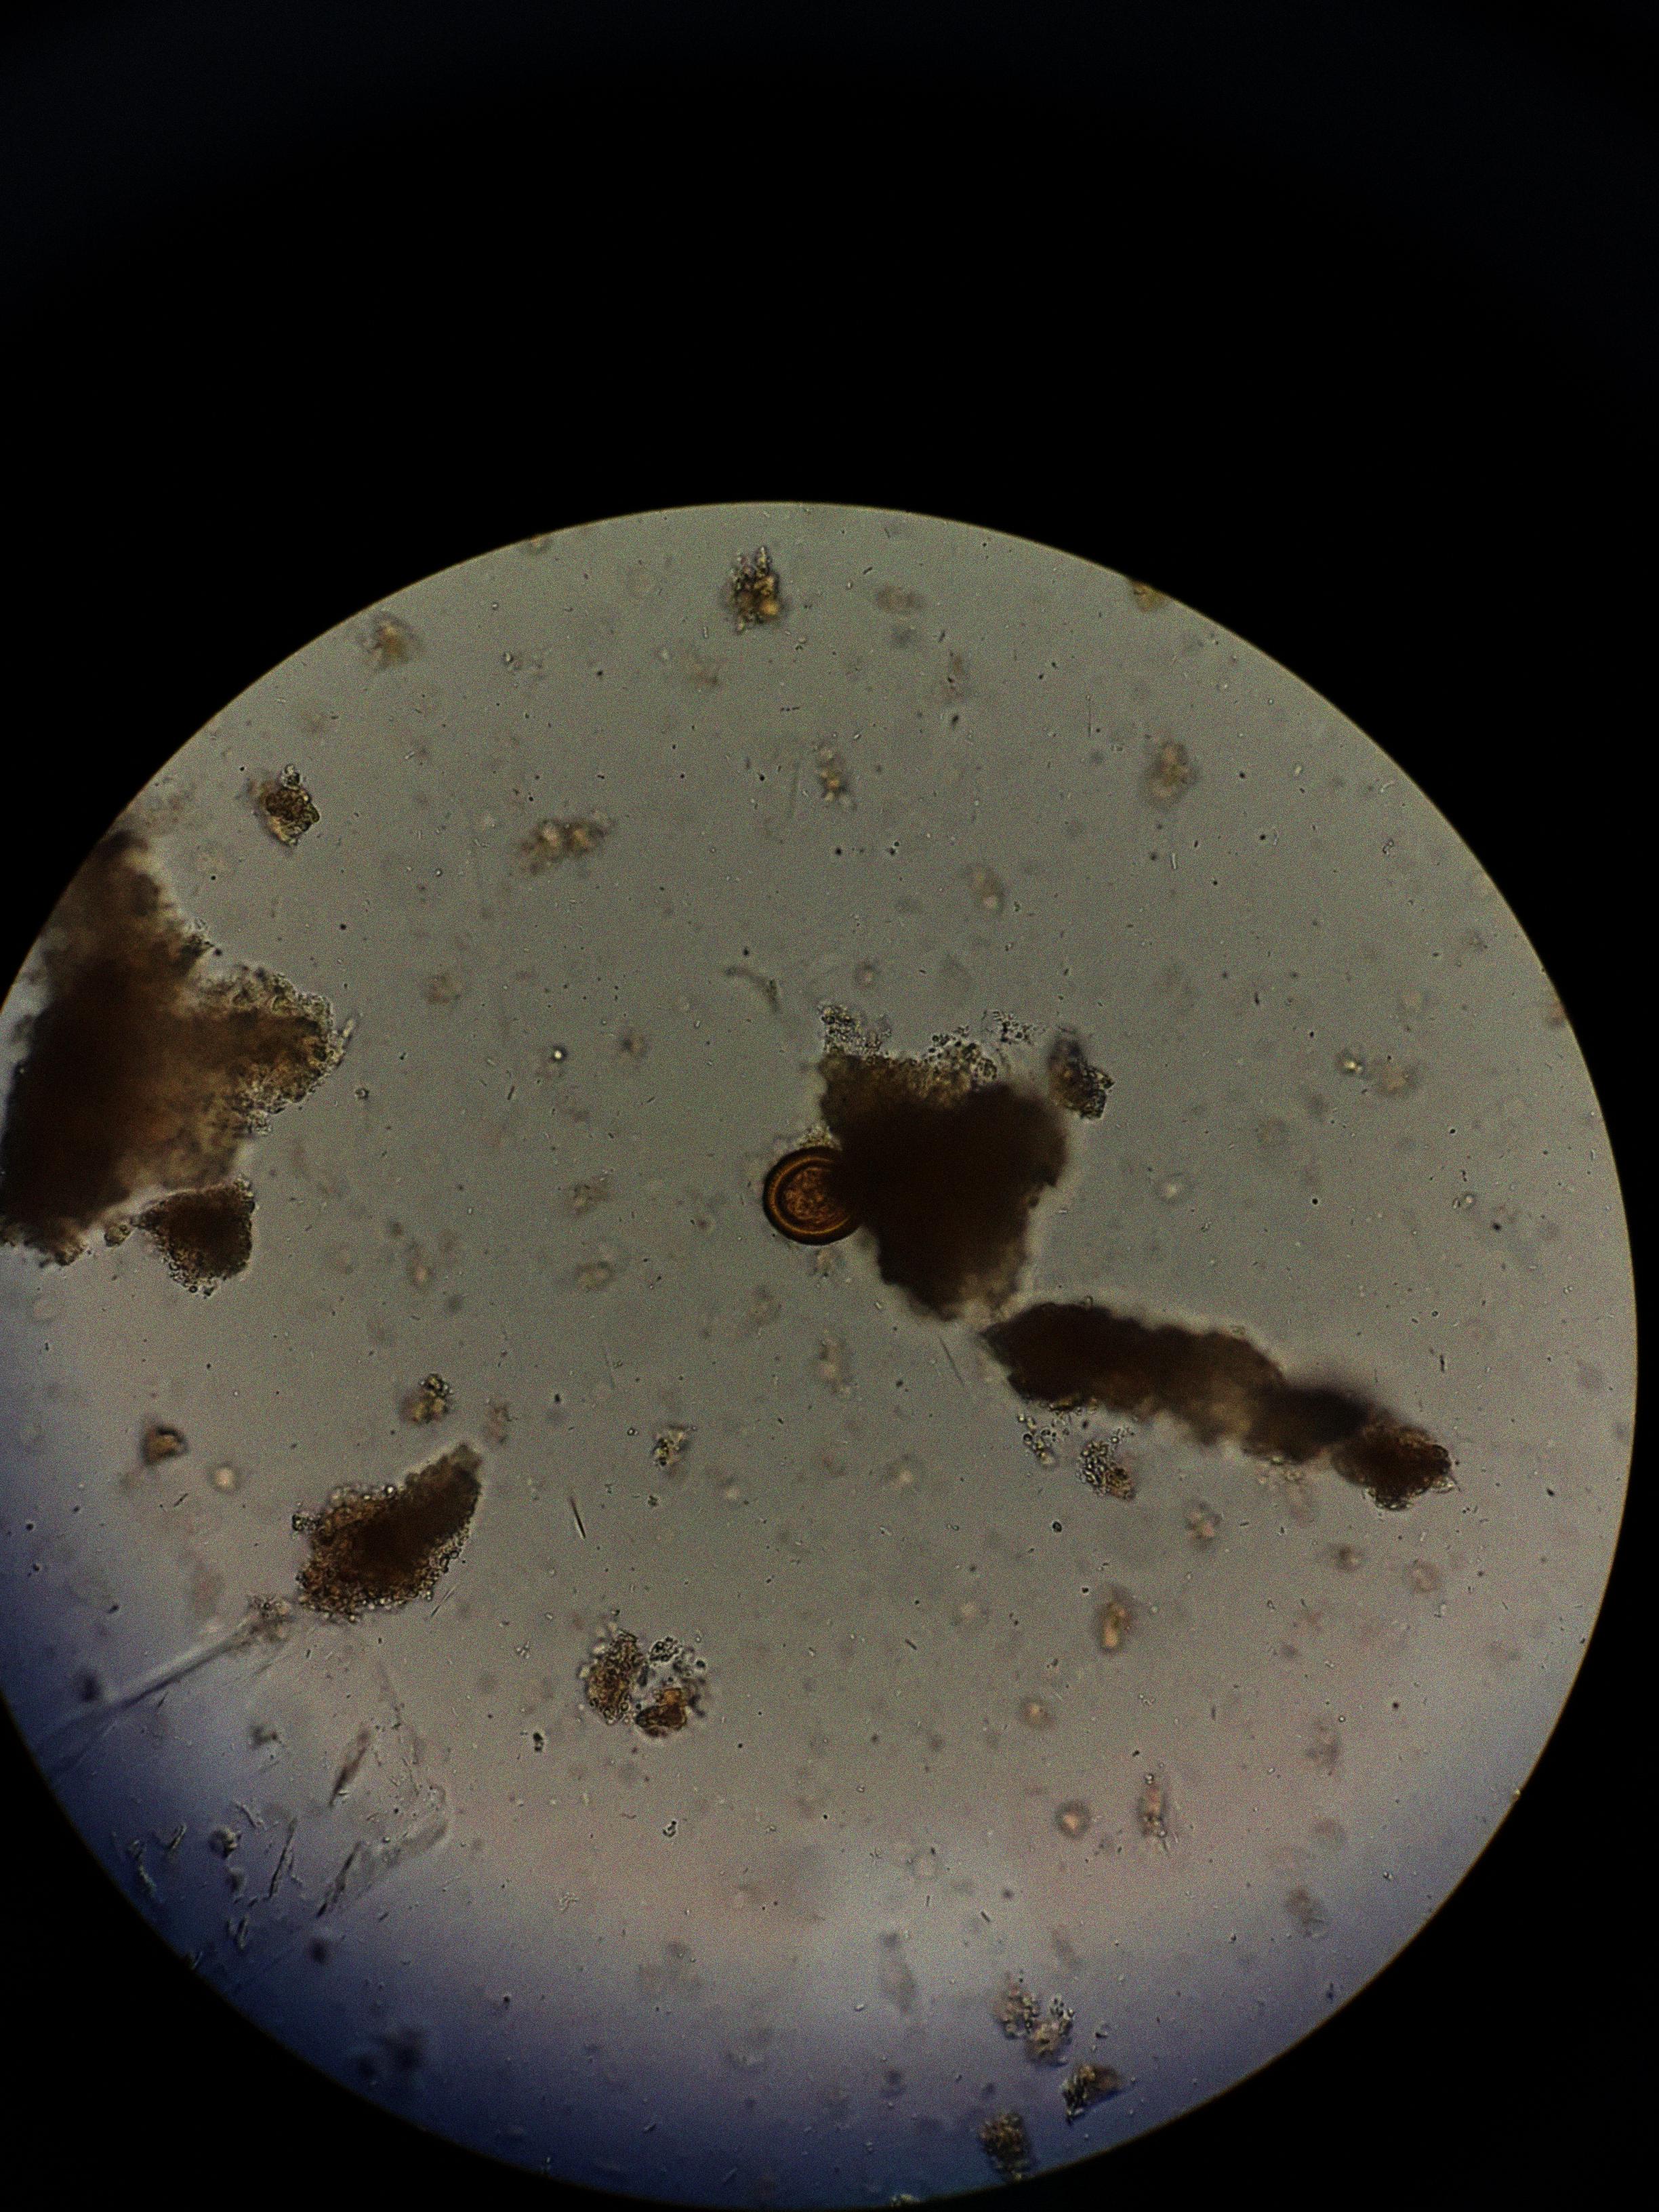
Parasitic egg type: Taenia spp. egg